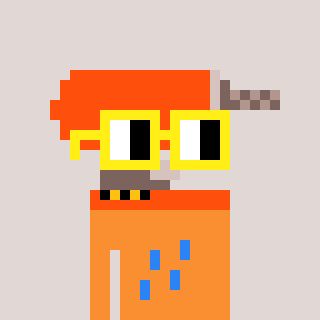
a pixel art character with square yellow glasses, a drill-shaped head and a orange-colored body on a warm background